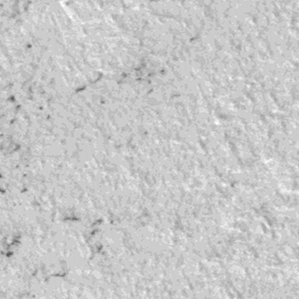
Label: frost